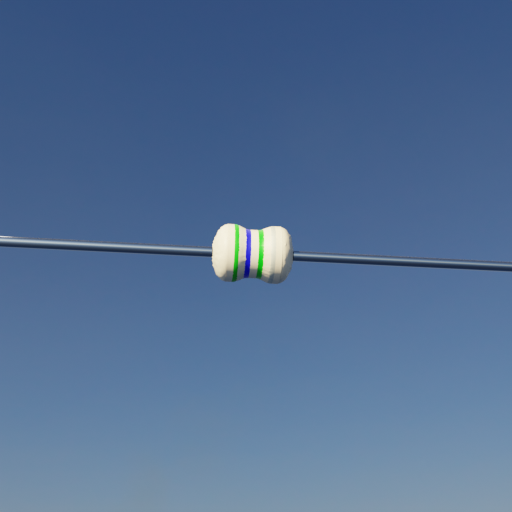
Resistor colour bands (in order): green, blue, green, silver